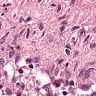
Metastatic tissue present: no